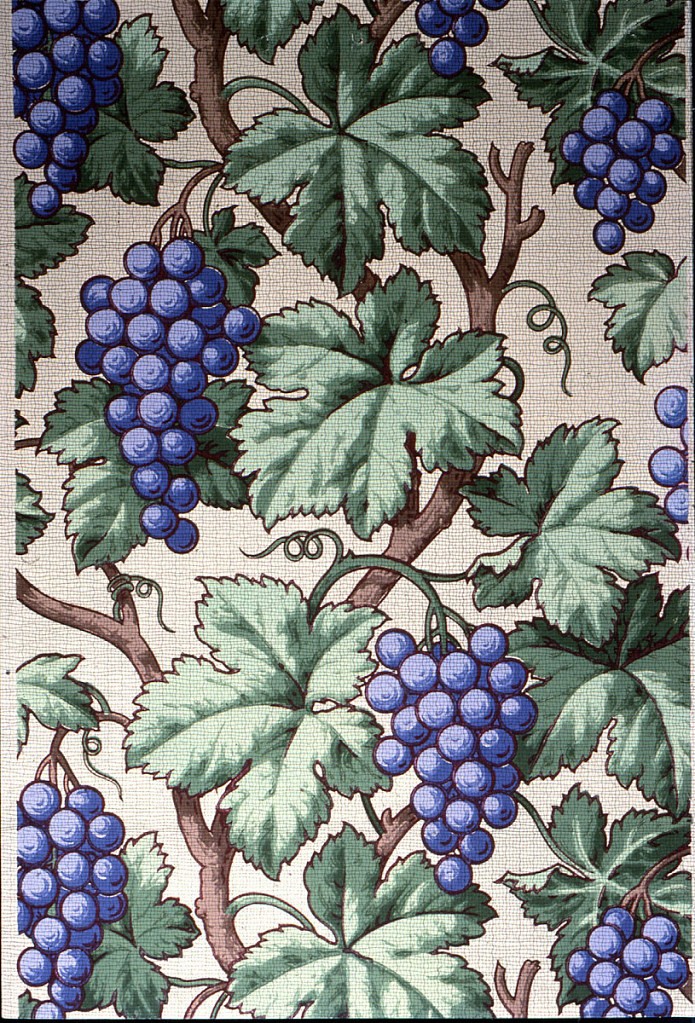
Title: Sidewall - sample
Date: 1906–08
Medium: Machine-printed
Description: Large bunches of purple grapes hanging from vines. Printed on tan ground.